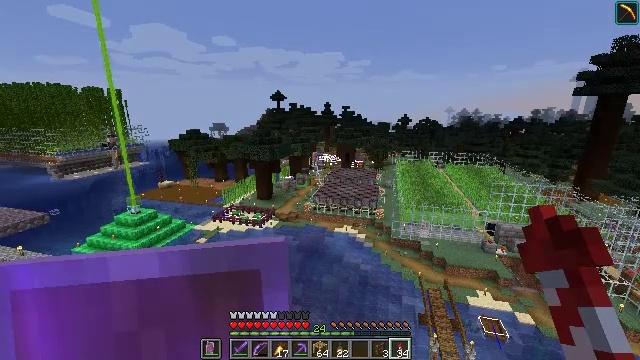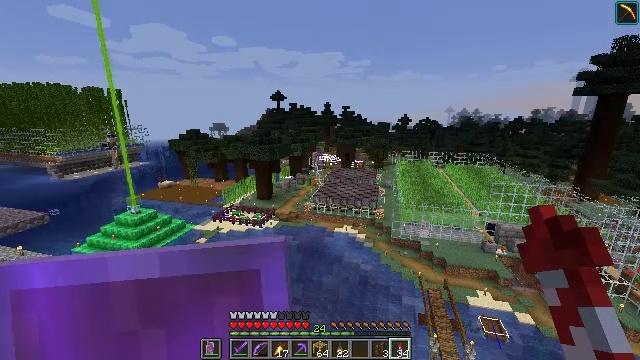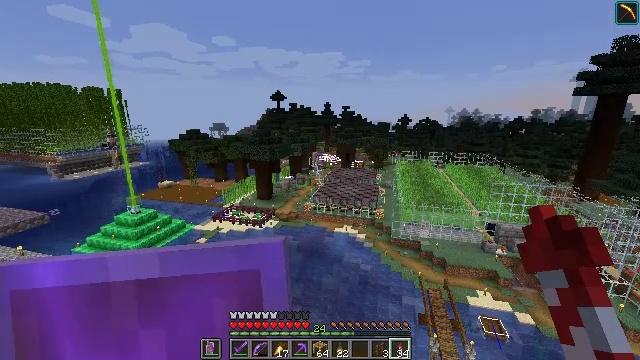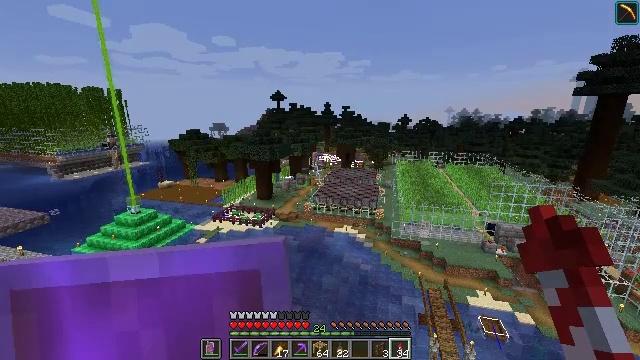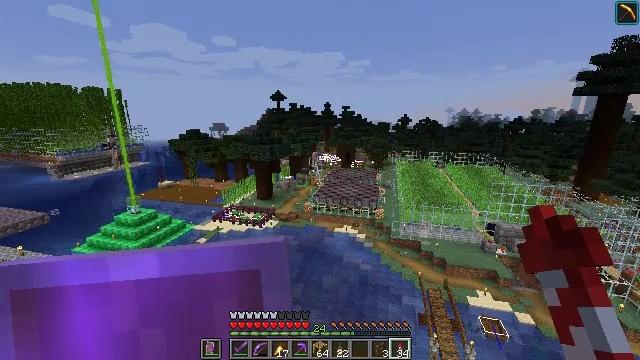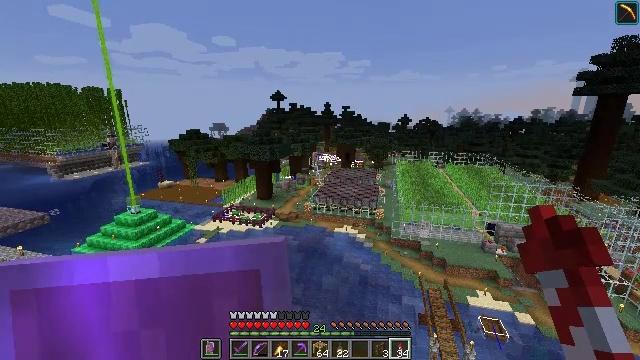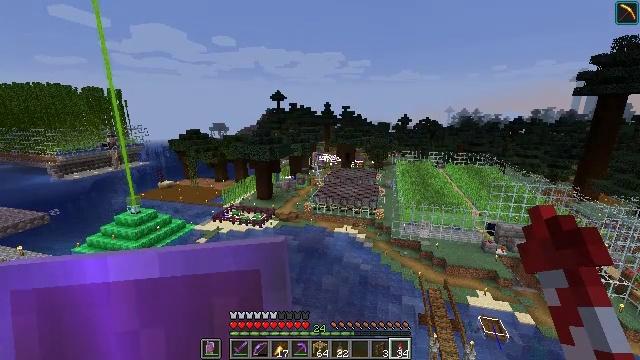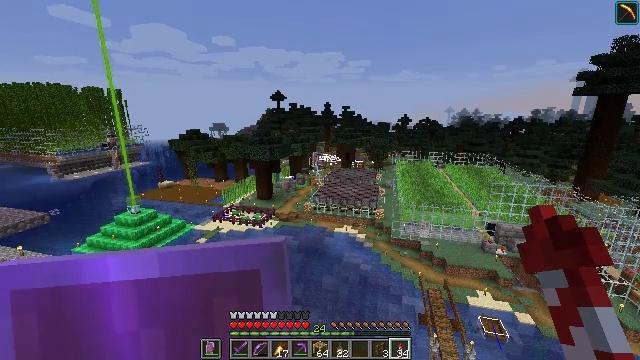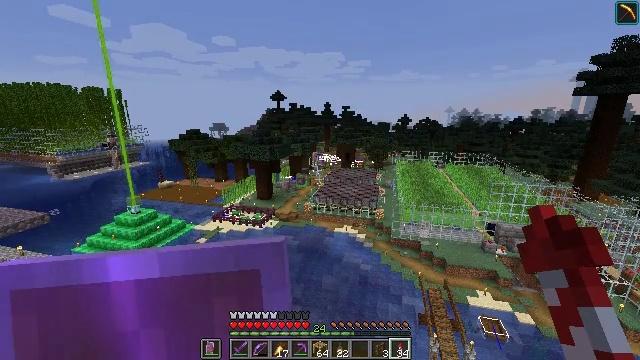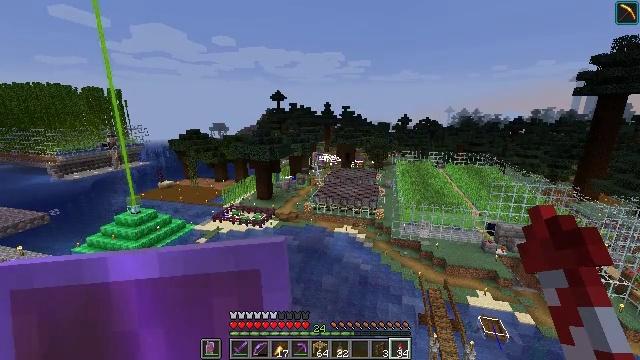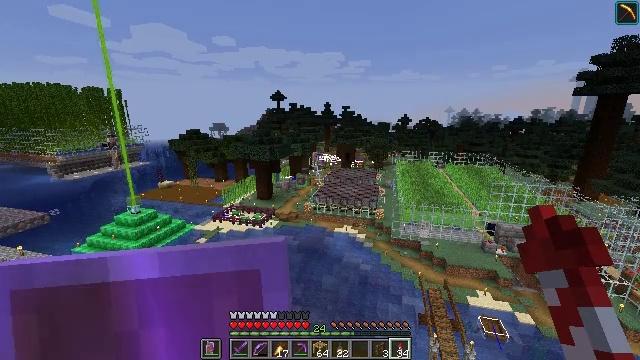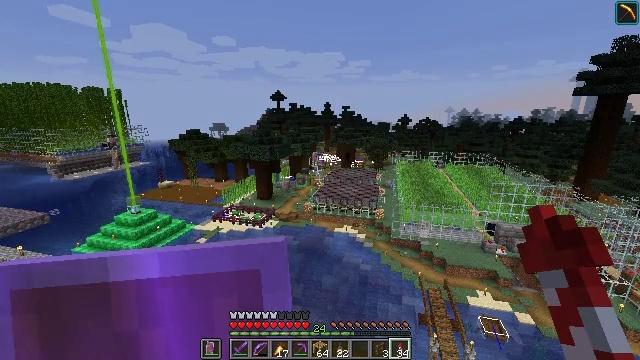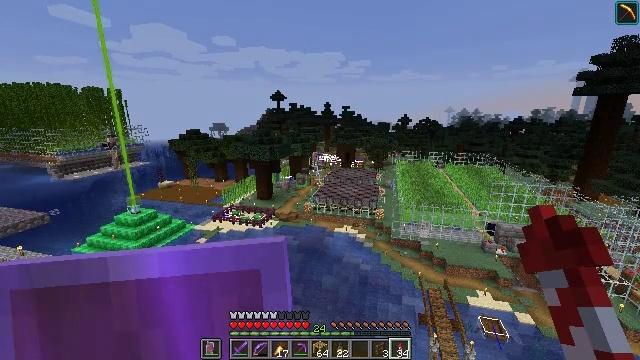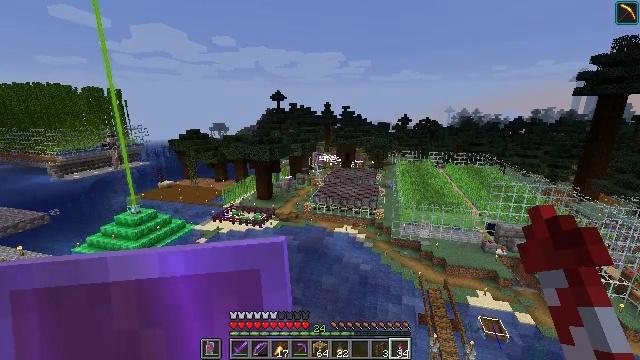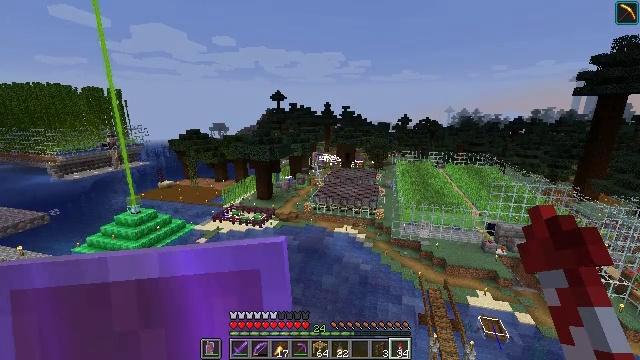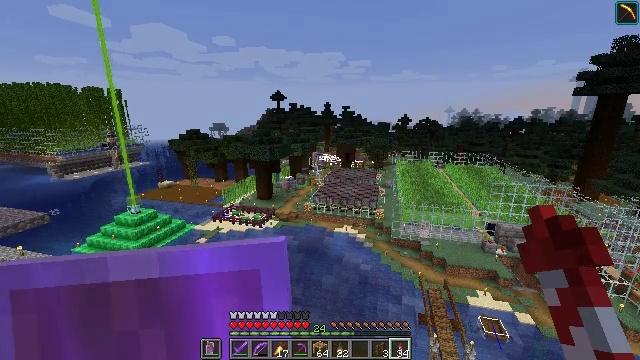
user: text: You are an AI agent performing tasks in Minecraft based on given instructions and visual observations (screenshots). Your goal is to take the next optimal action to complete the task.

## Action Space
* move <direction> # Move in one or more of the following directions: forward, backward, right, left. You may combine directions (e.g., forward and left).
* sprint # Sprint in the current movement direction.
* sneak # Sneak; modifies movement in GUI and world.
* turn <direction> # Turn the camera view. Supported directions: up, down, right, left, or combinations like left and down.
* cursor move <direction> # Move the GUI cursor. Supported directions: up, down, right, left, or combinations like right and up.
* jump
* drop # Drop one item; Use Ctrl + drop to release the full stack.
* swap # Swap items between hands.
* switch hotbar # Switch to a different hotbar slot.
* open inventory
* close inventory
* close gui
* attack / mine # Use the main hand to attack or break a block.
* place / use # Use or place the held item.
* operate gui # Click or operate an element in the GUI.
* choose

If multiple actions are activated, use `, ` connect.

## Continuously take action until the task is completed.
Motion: motion action
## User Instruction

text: Open a crafting table to make a brown carpet.
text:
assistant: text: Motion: no_op
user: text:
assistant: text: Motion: no_op
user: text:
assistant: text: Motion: no_op
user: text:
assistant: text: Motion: no_op
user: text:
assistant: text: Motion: no_op
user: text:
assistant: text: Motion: no_op
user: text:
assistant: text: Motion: no_op
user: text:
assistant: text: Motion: no_op
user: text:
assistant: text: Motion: no_op
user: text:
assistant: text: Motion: no_op
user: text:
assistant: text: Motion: no_op
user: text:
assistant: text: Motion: no_op
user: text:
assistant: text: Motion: no_op
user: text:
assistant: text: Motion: no_op
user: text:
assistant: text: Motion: no_op
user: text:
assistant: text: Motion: no_op
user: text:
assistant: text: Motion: no_op
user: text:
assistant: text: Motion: no_op
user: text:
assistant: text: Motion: no_op
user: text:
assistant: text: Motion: no_op
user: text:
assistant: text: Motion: no_op
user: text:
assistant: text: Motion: turn right
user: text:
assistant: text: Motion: turn right
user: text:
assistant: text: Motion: turn right and up
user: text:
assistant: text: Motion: no_op
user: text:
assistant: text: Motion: no_op
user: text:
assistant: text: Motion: no_op
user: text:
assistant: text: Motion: no_op
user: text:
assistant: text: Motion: no_op
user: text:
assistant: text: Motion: no_op